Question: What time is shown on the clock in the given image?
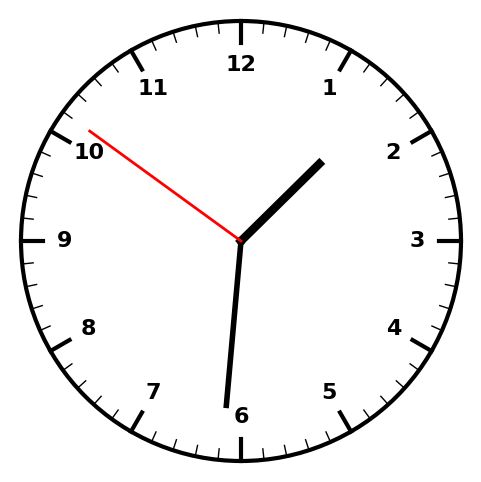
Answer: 01:30:51